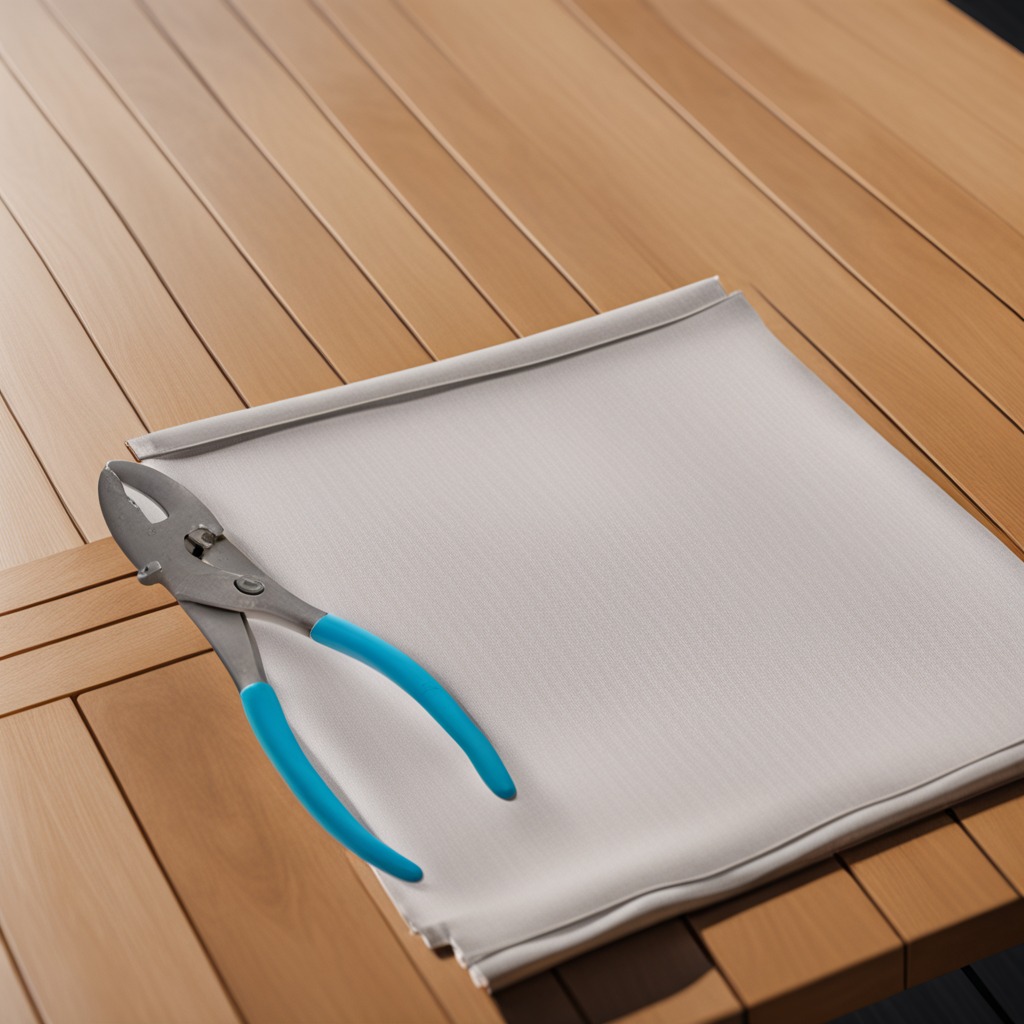
A plier lying on the wooden table in an outdoor workshop during daytime bright natural light soft shadows worn but beneath the cloth.